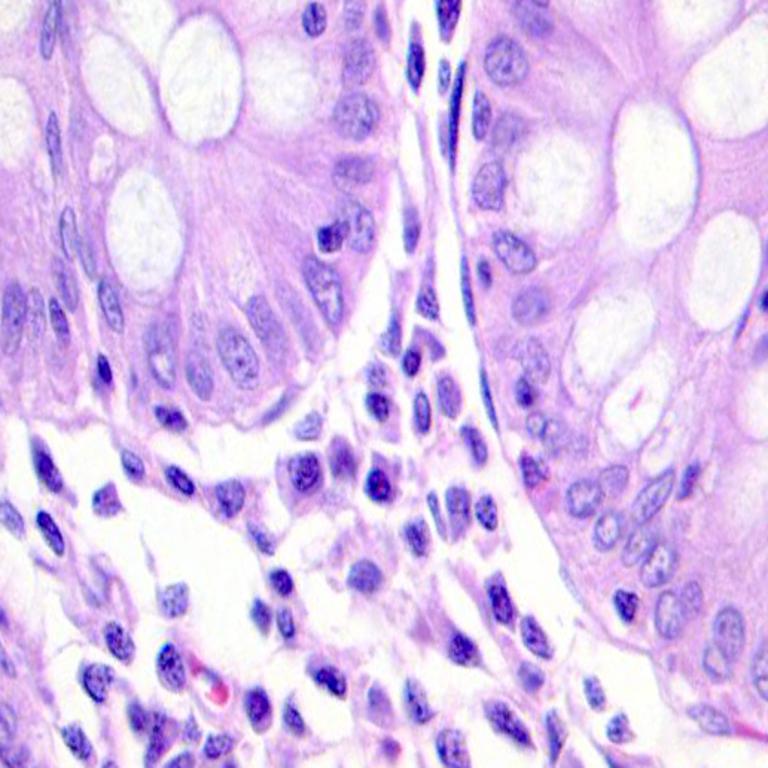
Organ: colon
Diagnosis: benign